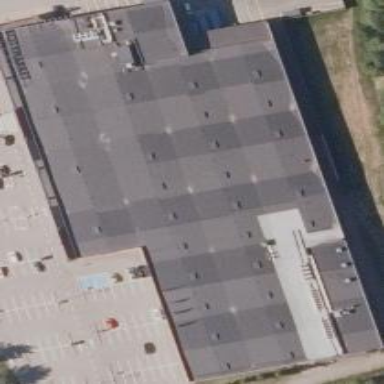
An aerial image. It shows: Retail building housing supermarket.